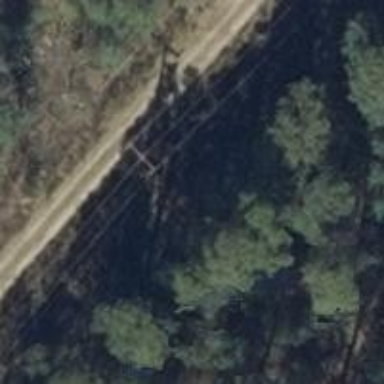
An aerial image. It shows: Power pole.